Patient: sex M, age 60
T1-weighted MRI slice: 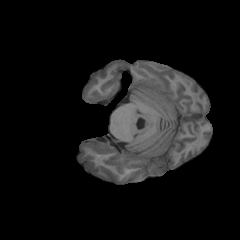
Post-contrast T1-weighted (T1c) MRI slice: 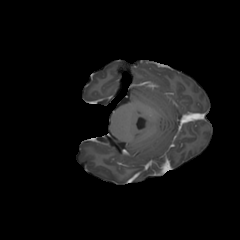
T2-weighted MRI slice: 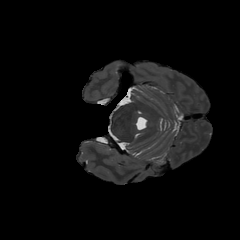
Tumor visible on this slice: no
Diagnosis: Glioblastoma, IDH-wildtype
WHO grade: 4